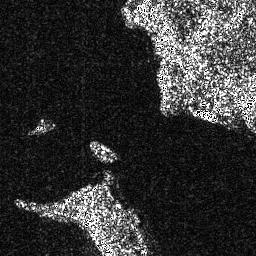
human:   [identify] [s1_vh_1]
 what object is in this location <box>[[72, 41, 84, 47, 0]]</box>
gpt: <ref>1 medium ship at the right</ref>